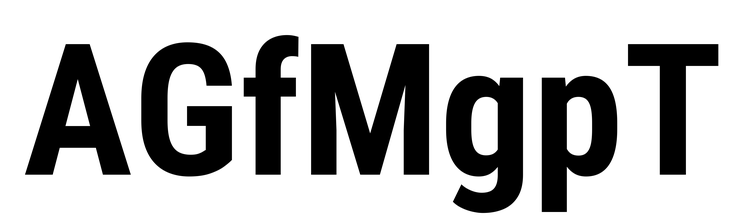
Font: Roboto_Condensed_Bold